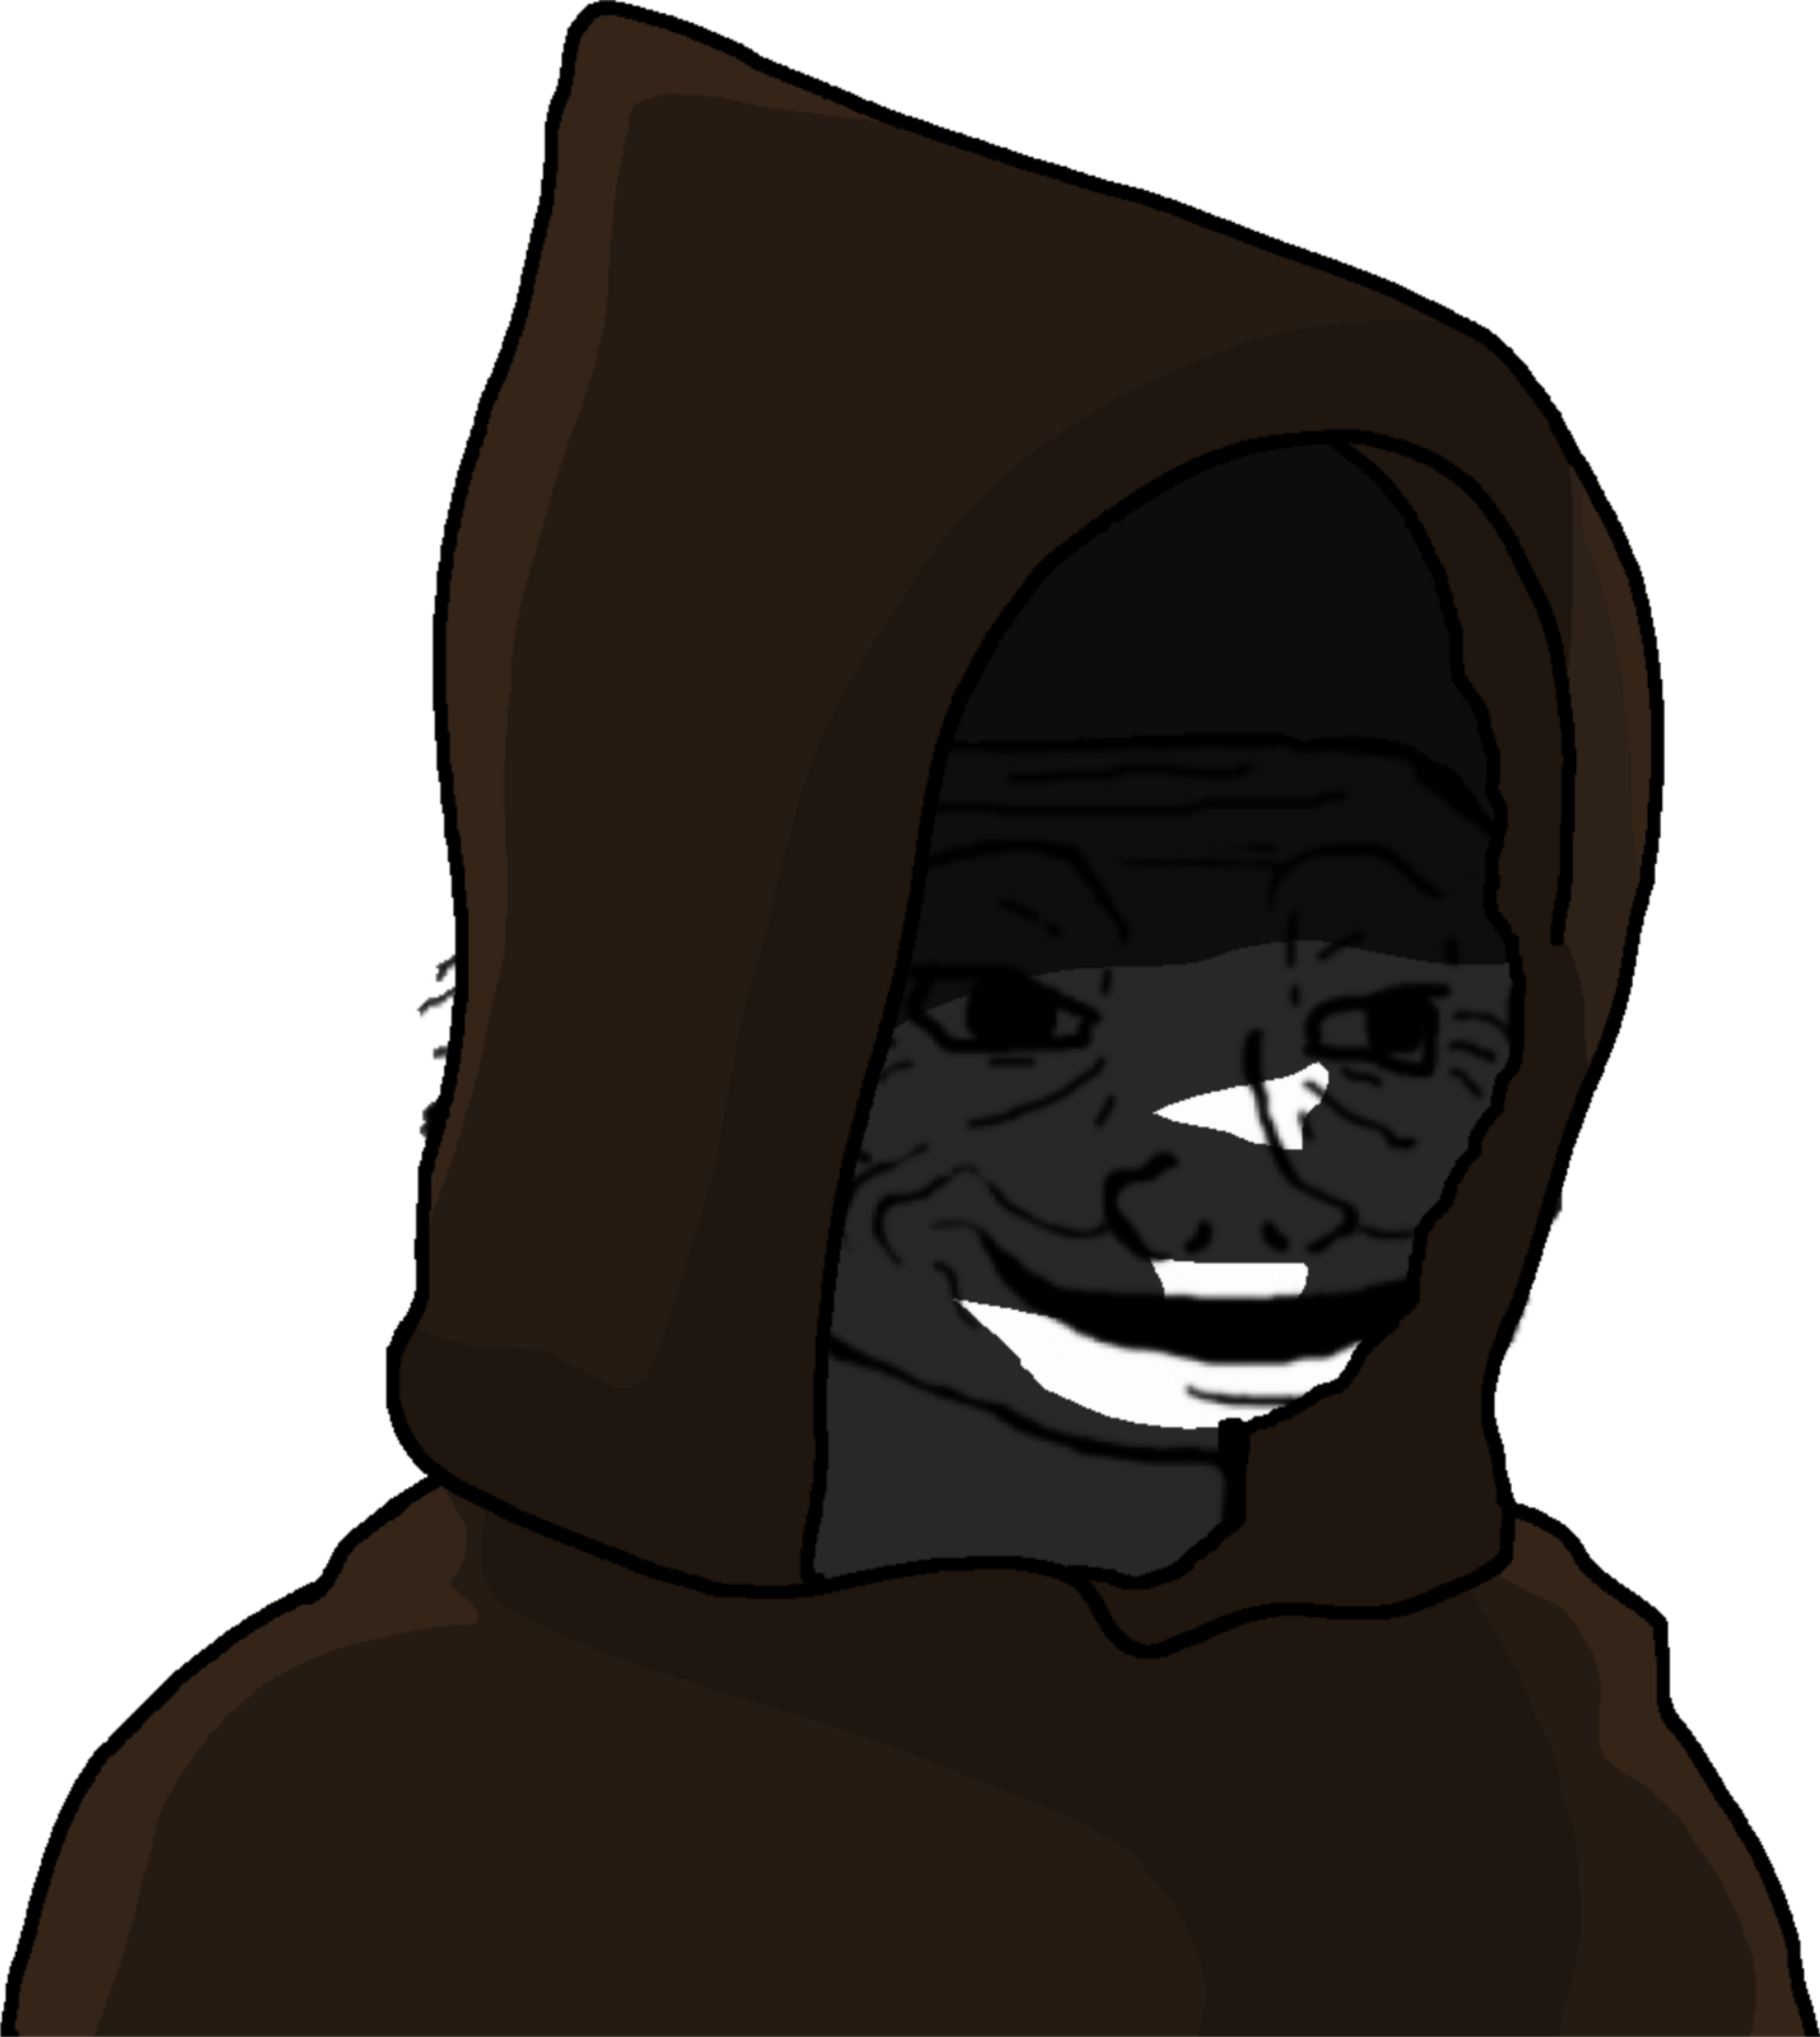
Label: 5_Brainlet